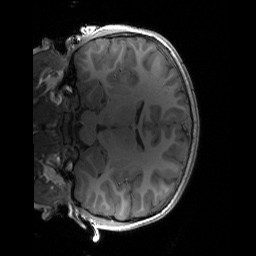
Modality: T1w
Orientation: coronal
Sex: male
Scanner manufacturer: siemens
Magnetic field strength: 3 T
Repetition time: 1.9 s
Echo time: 0.00243 s